Question: My data looks like this:

I am trying to find the following info about my data:
Rate of rise on the "transient" portion
time to steady state and steady state average
I think that stepinfo is my best bet to do this, but it seems to want take the final value as the steady state value which isn't giving me the best result. And I cannot find the average value of the steady time until I know when it is.... Is there a way to set some bounds on the steady state search? On the picture i linked it could be data within +/- 0.25 for 50 data points is steady state?
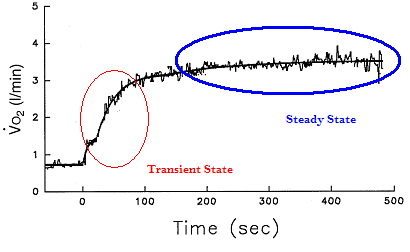
Answer: What you can do is:
1. Decide what the slope of the curve should be in the intersection between transient and steady state
2. Smoothen you signal
3. Find the difference between each point on the graph
4. Find the first place where the difference between points is lower then the value you selected in
To do this, keep in mind:
- The difference in the beginning is on average zero, thus you have to skip these values.
One way to do this is simply: 'x(x < 0.1 * max(x)) = [];' That way you remove the entire start of the curve. You won't need it for this part anyway. Remember to keep a backup of 'x'.- A simple way to smoothen the signal is: 'smooth_x = arrayfun(@(t) mean(x(t:t+k)), 1:numel(x-k))'. You need to find an appropriate value for 'k'. - Even a smoothed curve will have "bumps", thus you might want to compare points that are not adjacent, for instance check 'diff(x(k),x(k+10))'. If the average incline between those two points are lower than the value you selected in 1, you're happy. A combination of 'find' and 'diff' should do the trick here.
Once you have smoothed it, you can use 'diff' to find the average inclination for both the transient and the stable part.
There is no way for me to tell where the curve goes from transient to stable. That's a decision you need to make. It could for instance be less than 0.2 l/min per 10 seconds.